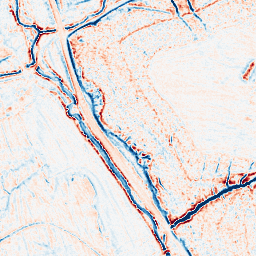
Category: edge_preserving
Decomposition family: anisotropic_diffusion
Decomposition parameters: iterations: 10
kappa: 50
gamma: 0.15
Upsampling method: cubic_mitchell
Upsampling parameters: scale: 2
Upsampling scale: 2